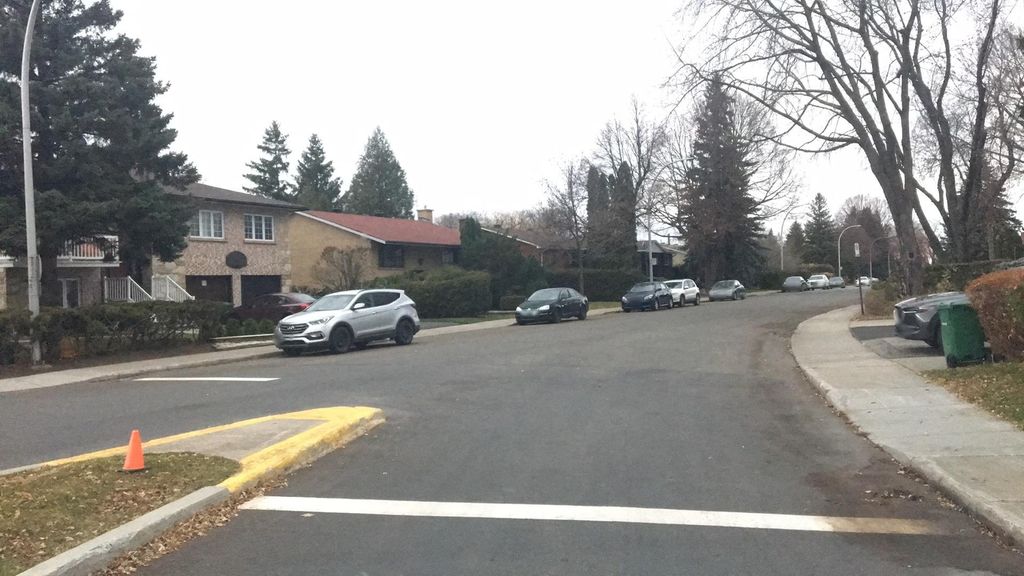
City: montreal